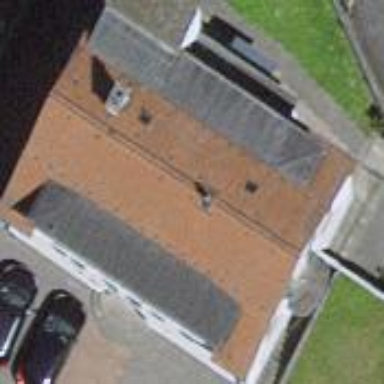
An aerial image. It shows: Gabled apartments building with roof tiles.